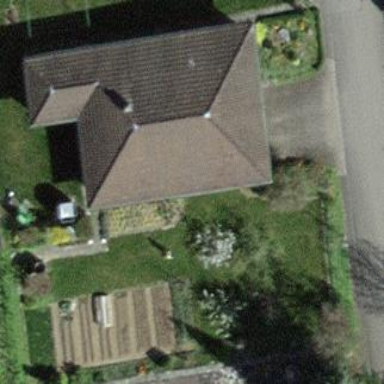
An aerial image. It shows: Residential building with half-hipped roof shape.